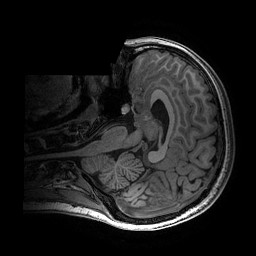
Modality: T1w
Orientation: sagittal